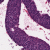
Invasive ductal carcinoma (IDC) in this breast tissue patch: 0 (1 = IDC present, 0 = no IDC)